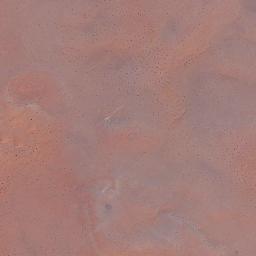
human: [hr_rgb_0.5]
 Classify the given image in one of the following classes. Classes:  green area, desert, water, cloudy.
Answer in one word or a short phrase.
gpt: desert